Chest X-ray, AP view. Patient: 77 years old, sex M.
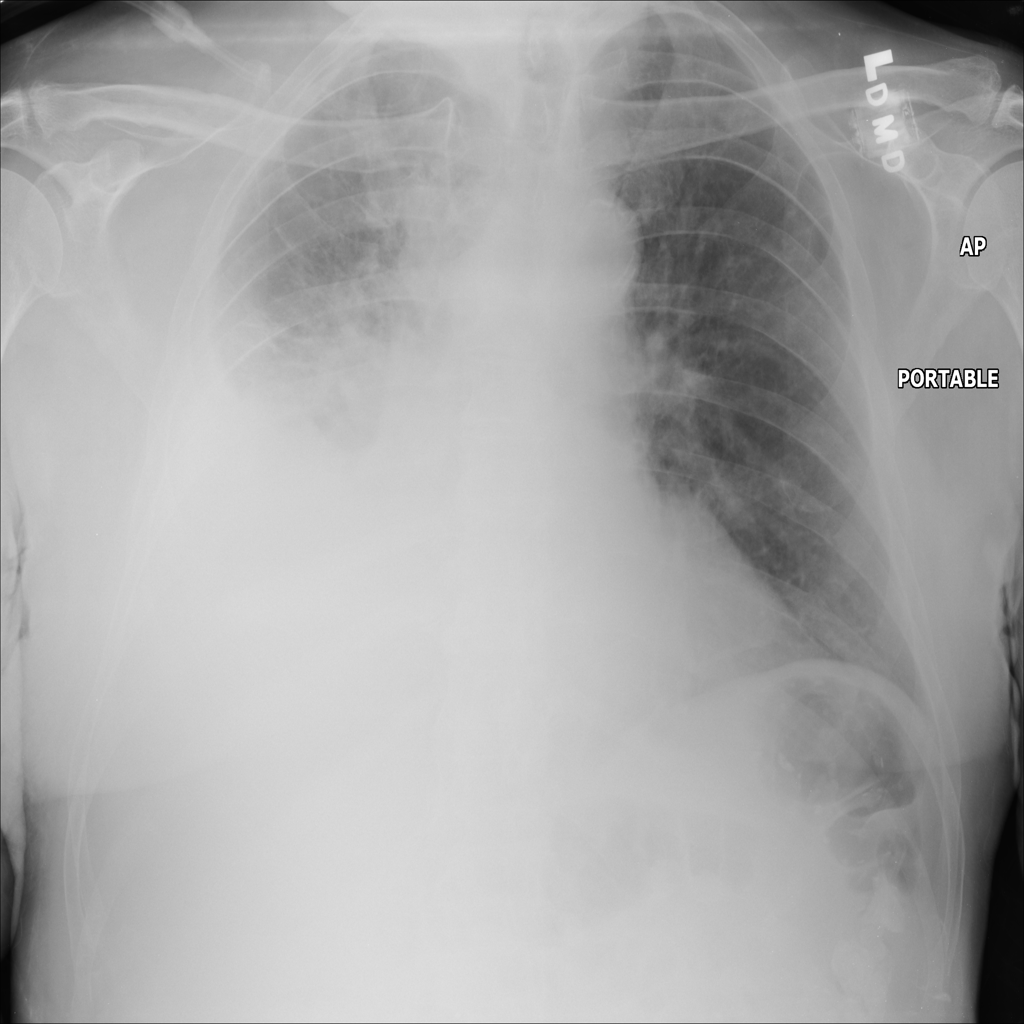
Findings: Effusion, Mass